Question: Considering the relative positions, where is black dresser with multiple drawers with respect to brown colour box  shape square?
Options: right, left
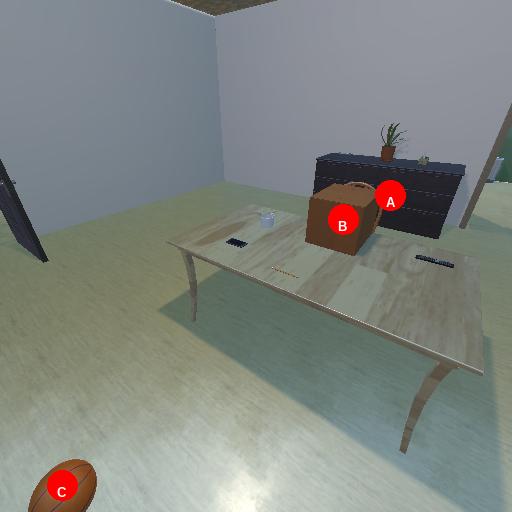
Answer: right